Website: bh-photo
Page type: billing-address
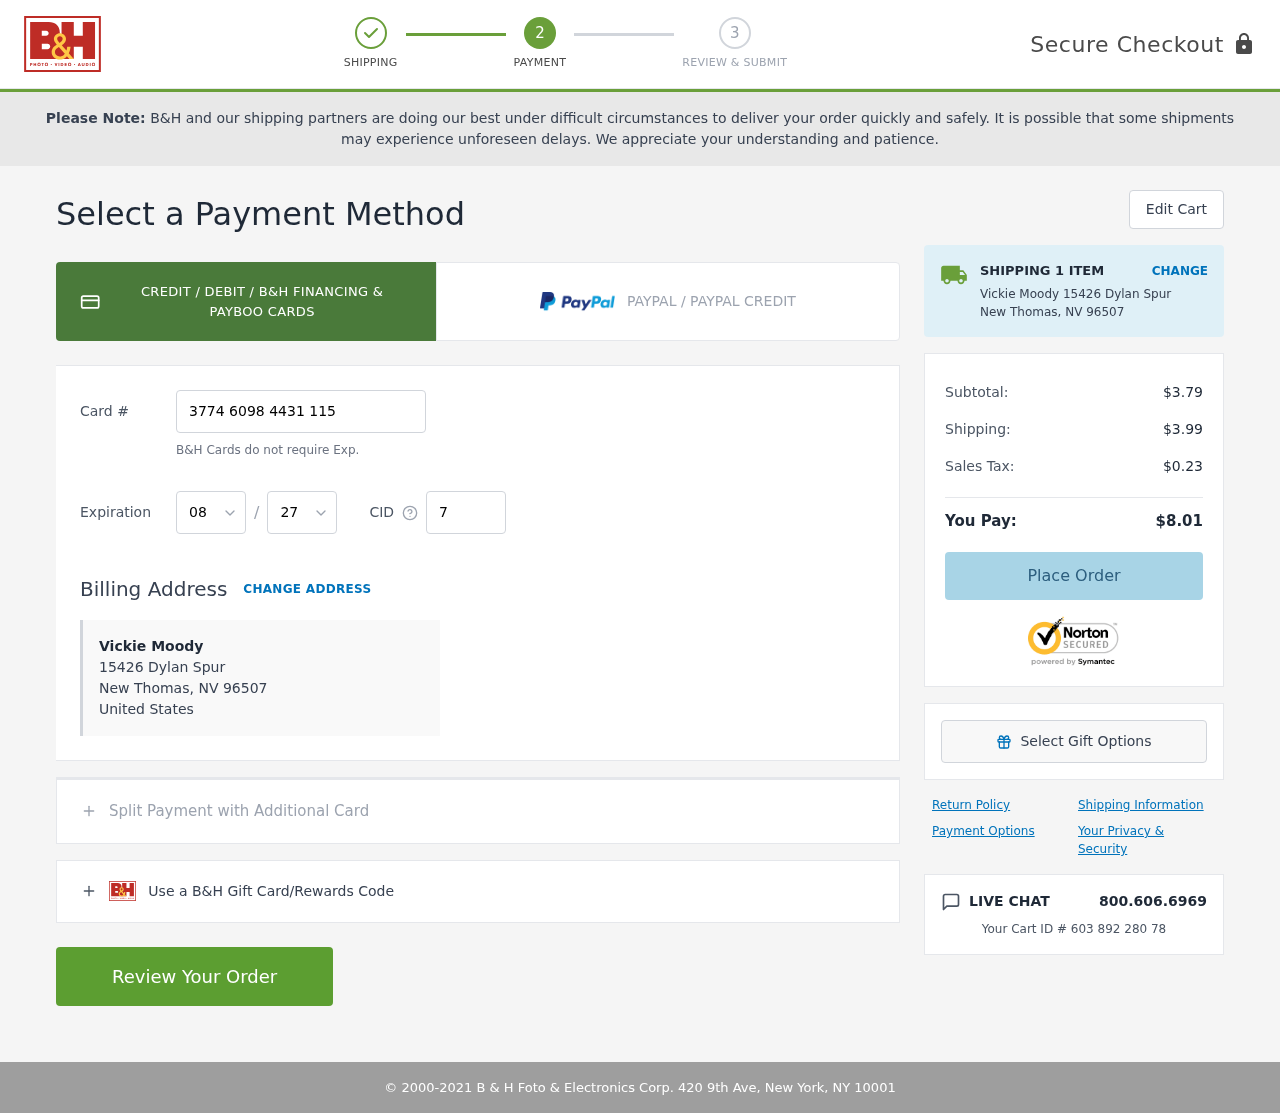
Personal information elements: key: PII_CARD_CVV
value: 7490
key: PII_CARD_EXPIRY_MONTH
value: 08
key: PII_CARD_EXPIRY_YEAR
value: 27
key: PII_CARD_NUMBER
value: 3774 6098 4431 115
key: PII_CITY
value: New Thomas
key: PII_COUNTRY
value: United States
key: PII_FULLNAME
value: Vickie Moody
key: PII_POSTCODE
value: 96507
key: PII_STATE_ABBR
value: NV
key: PII_STREET
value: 15426 Dylan Spur
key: PII_FULLNAME2
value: Vickie Moody
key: PII_STREET2
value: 15426 Dylan Spur
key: PII_CITY_STATE_ZIP2
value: New Thomas, NV
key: PII_POSTCODE2
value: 96507
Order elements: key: ORDER_NUM_ITEMS
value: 1
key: ORDER_SUBTOTAL
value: $3.79
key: ORDER_SHIPPING_COST
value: $3.99
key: ORDER_TAX
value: $0.23
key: ORDER_TOTAL
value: $8.01
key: ORDER_ID
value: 603 892 280 78